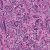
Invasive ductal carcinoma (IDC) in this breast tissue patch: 0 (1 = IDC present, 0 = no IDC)